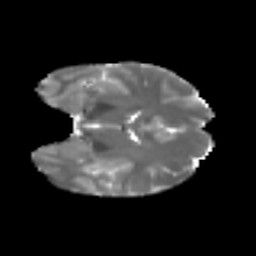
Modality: T2w
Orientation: coronal
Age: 27
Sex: female
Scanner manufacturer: ge
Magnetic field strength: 3 T
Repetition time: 7.8 s
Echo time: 0.0608 s